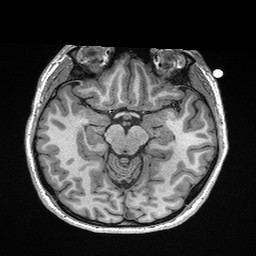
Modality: T1w
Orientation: coronal
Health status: healthy
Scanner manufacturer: siemens
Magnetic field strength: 3 T
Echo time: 0.00298 s